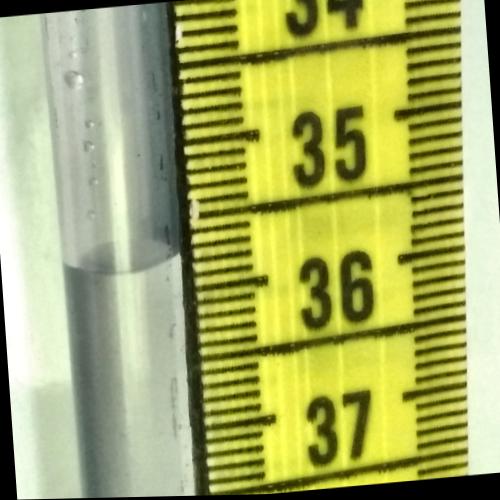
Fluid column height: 35.8 cm